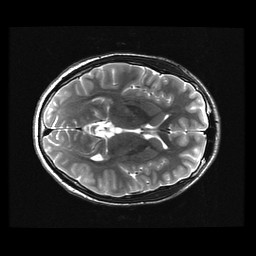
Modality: T2w
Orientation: axial
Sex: male
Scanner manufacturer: ge
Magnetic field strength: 3 T
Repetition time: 5 s
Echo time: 0.1017 s